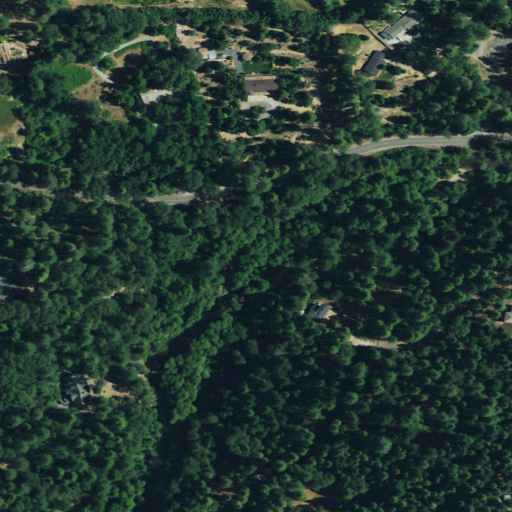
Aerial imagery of valley in California named Eagle Ravine containing evergreen forest, open development, shrub, low intensity development, and deciduous forest